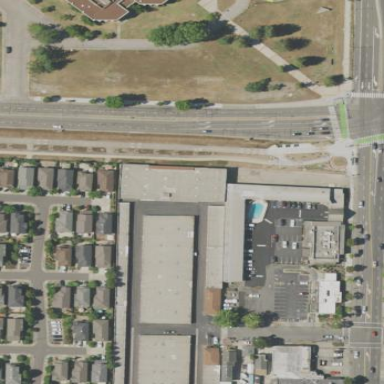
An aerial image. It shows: Storage rental shop affiliated with Public Storage as per the Wikipedia brand.